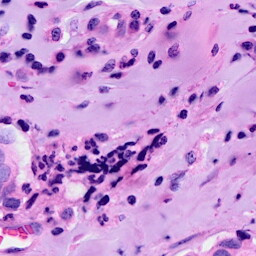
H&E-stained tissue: Breast